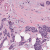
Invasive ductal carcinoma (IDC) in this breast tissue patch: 1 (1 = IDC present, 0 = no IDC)